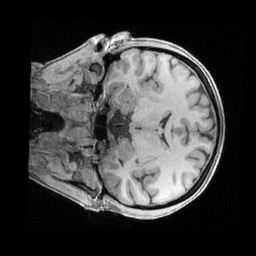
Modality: T1w
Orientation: coronal
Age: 38
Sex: female
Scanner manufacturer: siemens
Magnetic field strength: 3 T
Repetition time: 2.4 s
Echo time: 0.00241 s